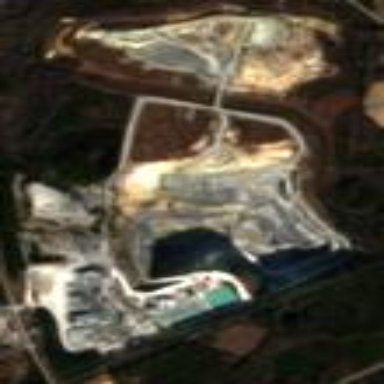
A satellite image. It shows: Quarry used for extracting aggregate resources.